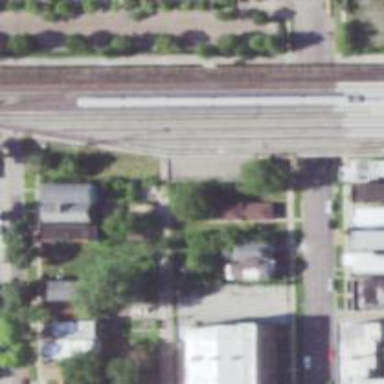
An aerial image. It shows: Bridge over electrified rail tracks leading to yard.